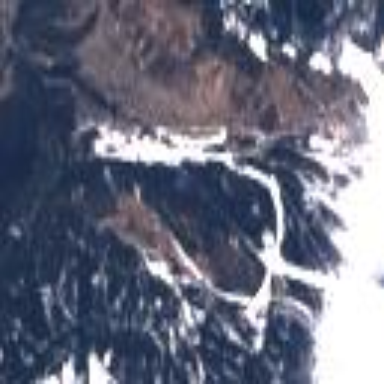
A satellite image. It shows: Area designated for winter sports.